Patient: sex M, age 30
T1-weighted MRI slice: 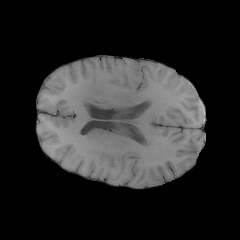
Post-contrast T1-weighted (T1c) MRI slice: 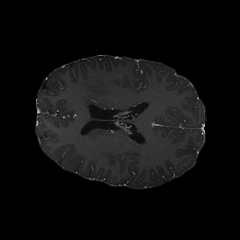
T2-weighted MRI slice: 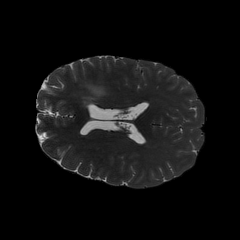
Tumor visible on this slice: yes
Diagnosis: Astrocytoma, IDH-mutant
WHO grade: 3